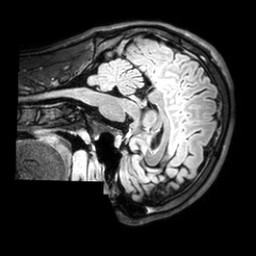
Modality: T1w
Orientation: sagittal
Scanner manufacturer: philips
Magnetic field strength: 3 T
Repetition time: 4.8 s
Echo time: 0.2586 s